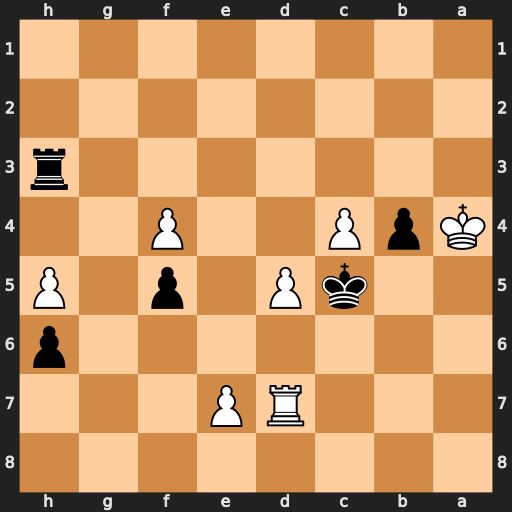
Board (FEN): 8/3RP3/7p/2kP1p1P/KpP2P2/7r/8/8
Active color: b
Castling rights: -
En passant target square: -
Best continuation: Ra3#